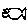
Label: fish